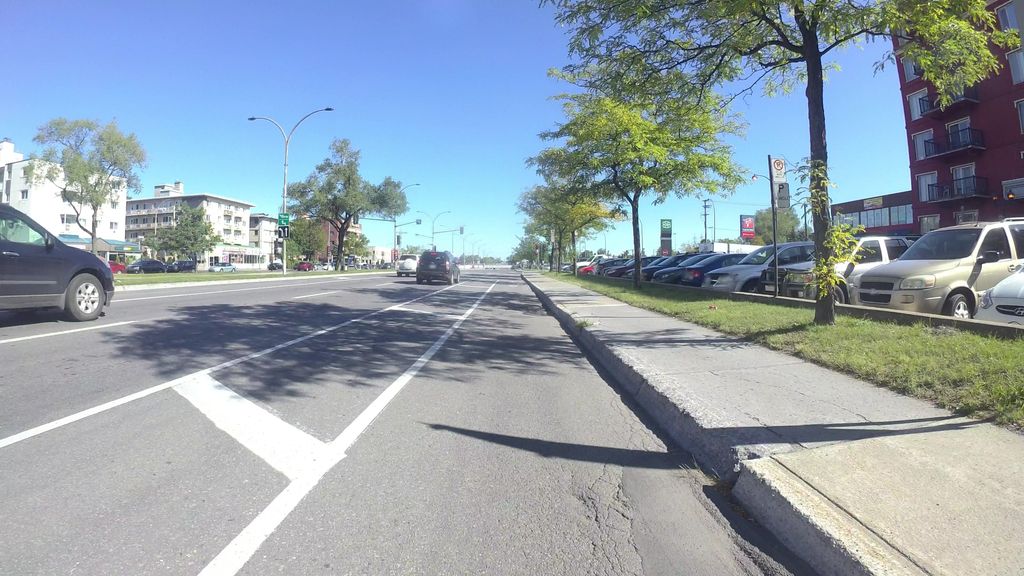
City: montreal